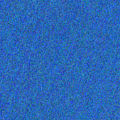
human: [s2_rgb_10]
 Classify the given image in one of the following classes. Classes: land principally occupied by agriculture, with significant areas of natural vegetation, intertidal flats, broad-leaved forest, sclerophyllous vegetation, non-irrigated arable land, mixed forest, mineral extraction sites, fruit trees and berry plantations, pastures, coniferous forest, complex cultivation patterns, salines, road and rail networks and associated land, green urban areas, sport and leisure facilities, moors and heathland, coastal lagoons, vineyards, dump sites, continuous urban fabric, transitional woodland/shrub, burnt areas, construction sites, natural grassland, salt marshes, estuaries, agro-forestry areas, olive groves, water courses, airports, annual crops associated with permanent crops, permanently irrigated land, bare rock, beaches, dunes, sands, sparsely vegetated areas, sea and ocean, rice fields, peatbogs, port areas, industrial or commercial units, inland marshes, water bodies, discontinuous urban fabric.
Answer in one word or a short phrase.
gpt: sea and ocean